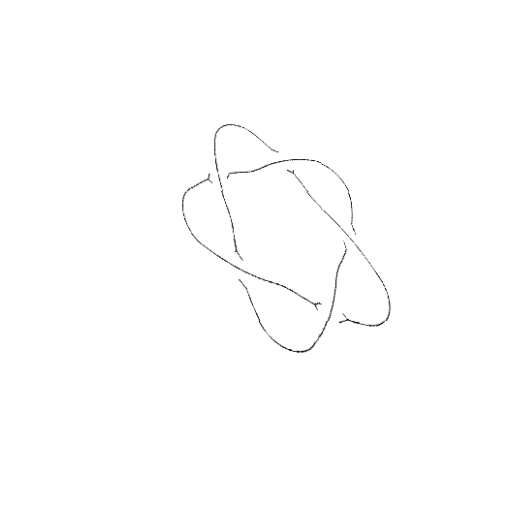
Crossing number: 5